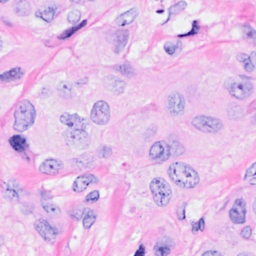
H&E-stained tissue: Breast